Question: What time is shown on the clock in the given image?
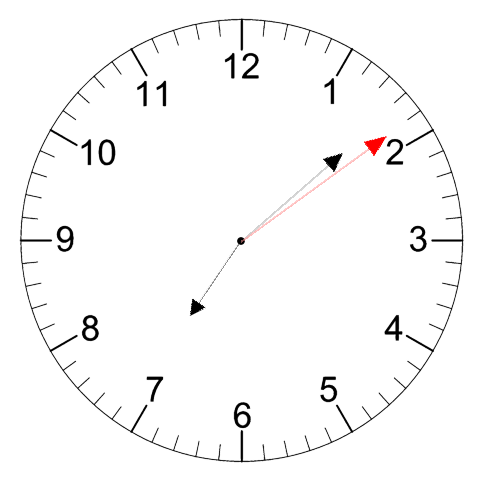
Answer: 07:08:09